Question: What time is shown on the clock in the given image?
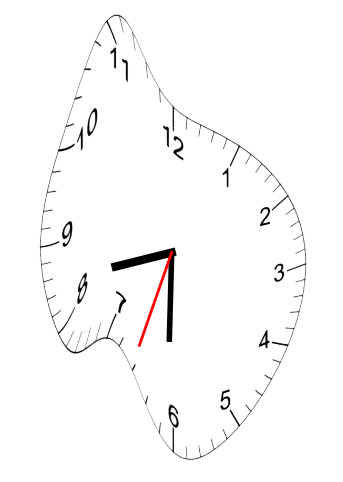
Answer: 08:30:33